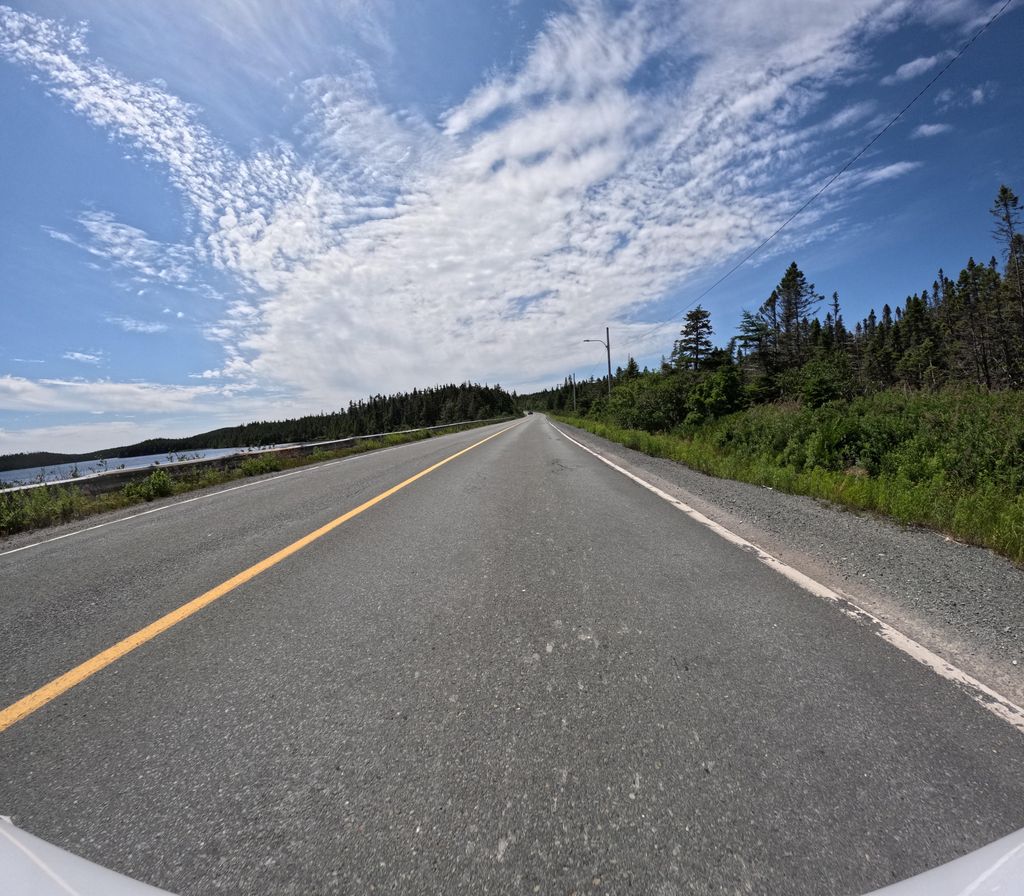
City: st_johns